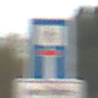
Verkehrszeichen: SackgasseFussgaengerDurchlaessig
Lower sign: HinweisGeaenderteVorfahrtVerkehrsfuehrungVerkehrsregelung3
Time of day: MorningAfternoon
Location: Outdoor (Suburban)
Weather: Overcast
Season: NotSpecified
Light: Natural